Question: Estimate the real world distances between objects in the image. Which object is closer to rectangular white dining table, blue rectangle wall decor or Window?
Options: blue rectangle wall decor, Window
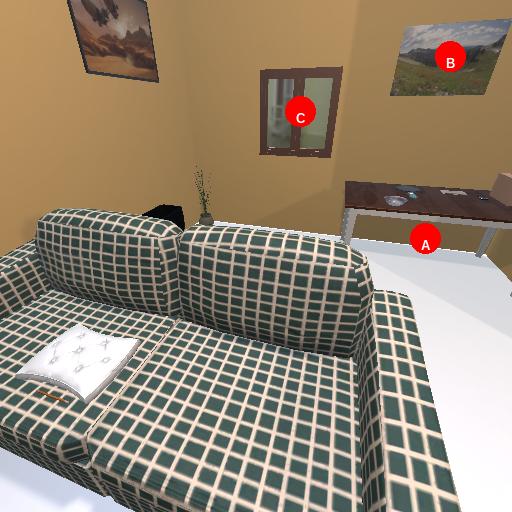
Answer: blue rectangle wall decor